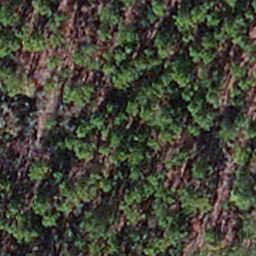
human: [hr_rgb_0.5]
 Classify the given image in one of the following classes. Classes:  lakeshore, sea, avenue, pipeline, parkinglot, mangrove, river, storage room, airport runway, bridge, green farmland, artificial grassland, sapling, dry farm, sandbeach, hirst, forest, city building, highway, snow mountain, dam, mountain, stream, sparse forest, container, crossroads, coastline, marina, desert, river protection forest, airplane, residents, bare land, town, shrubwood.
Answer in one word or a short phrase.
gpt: sapling